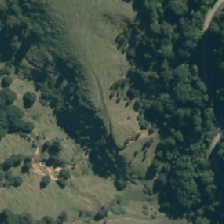
Land cover: manuka_kanuka